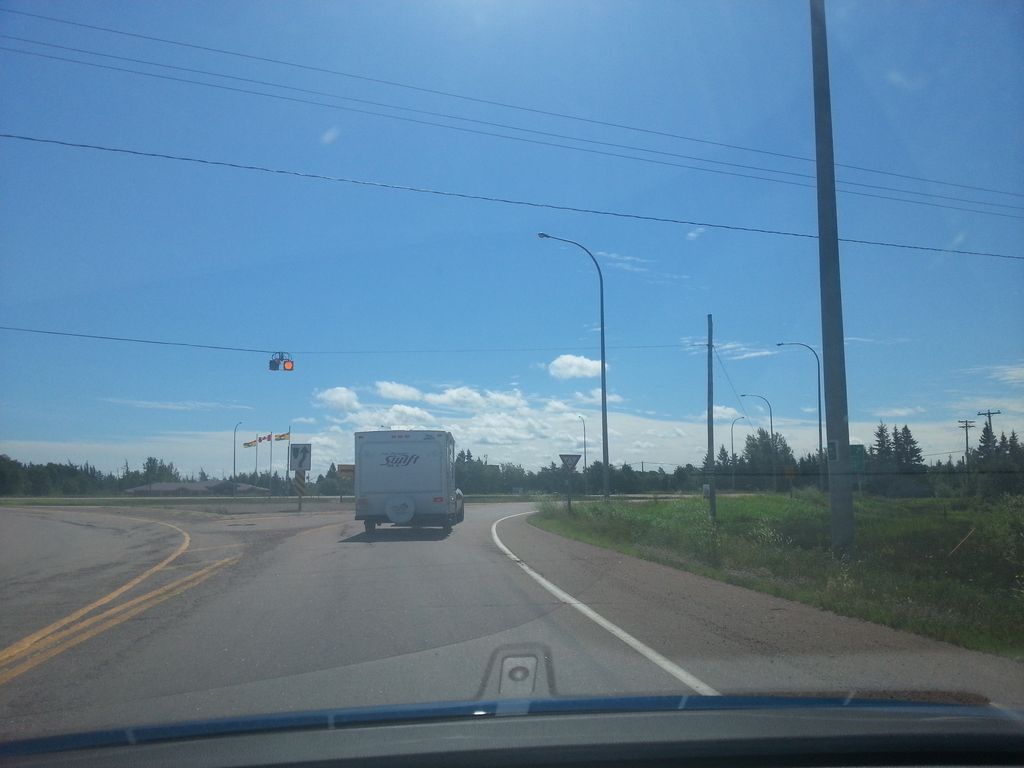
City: charlottetown